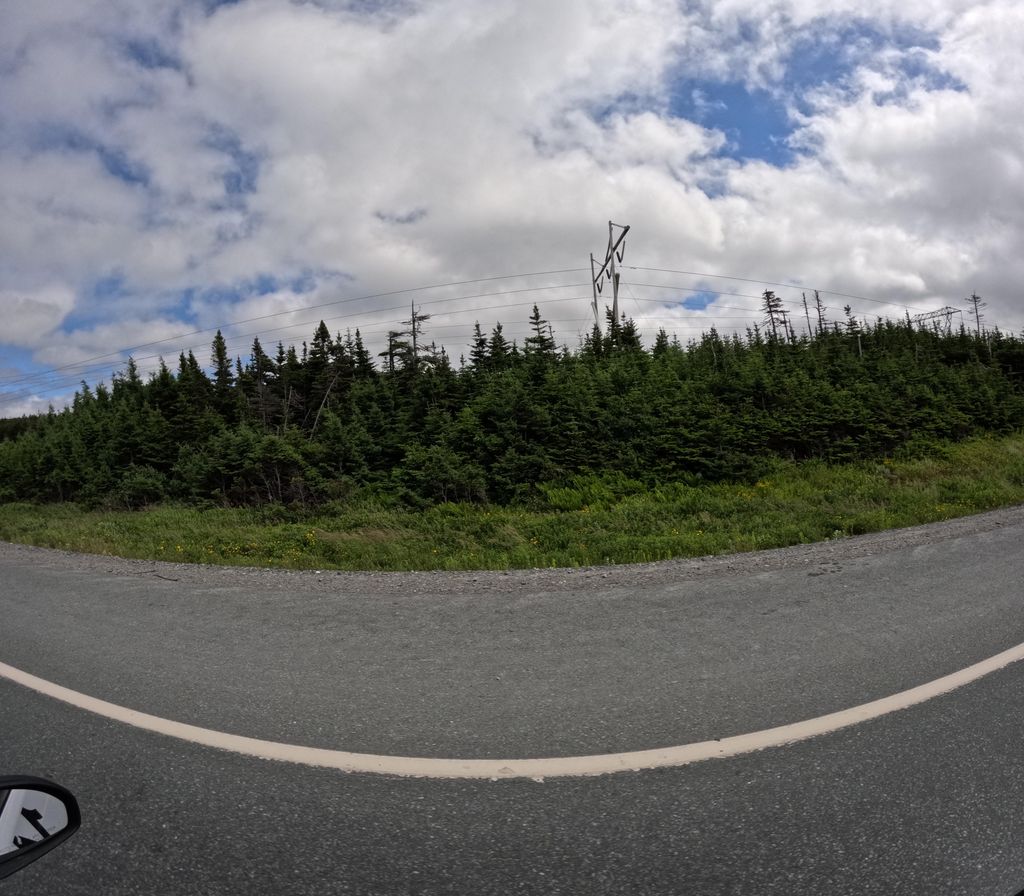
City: st_johns